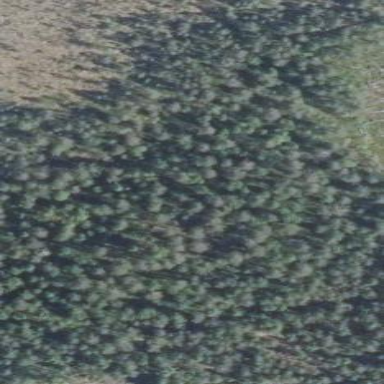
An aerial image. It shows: Woodland with needle-leaved trees.